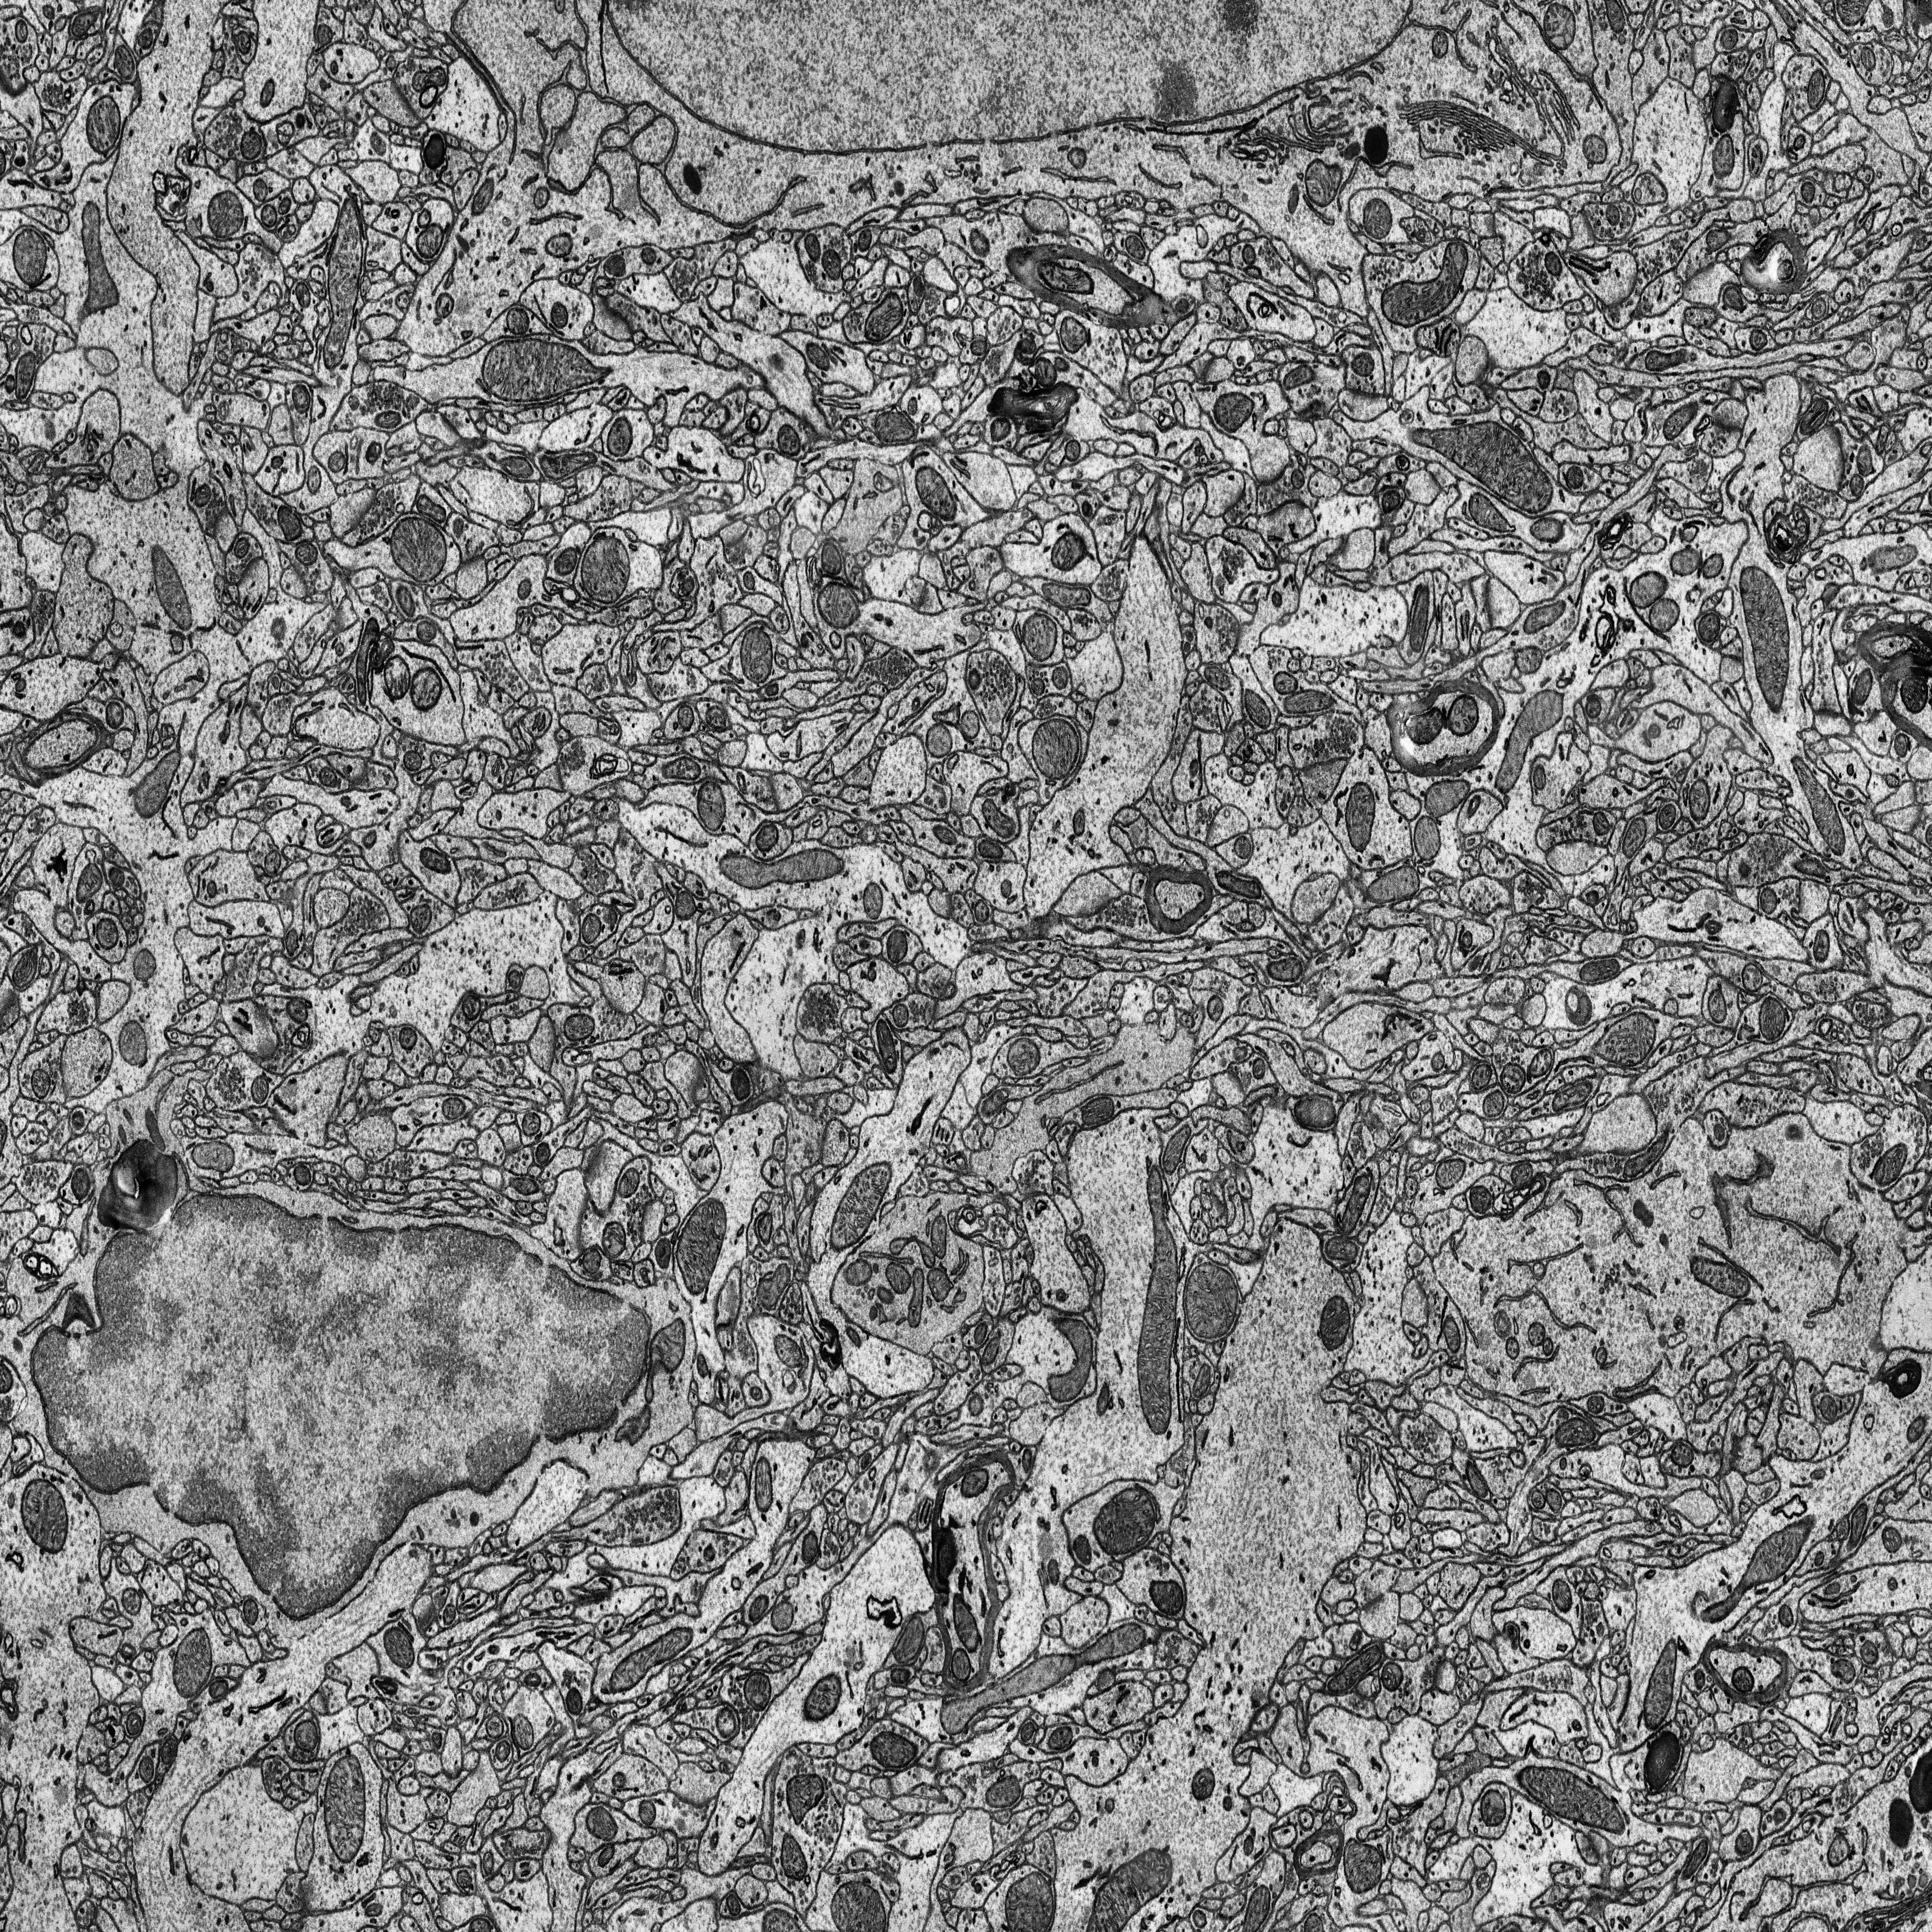
Electron microscopy slice of rat cortex tissue
Slice depth (z): 52
Mitochondria instances in slice: 399